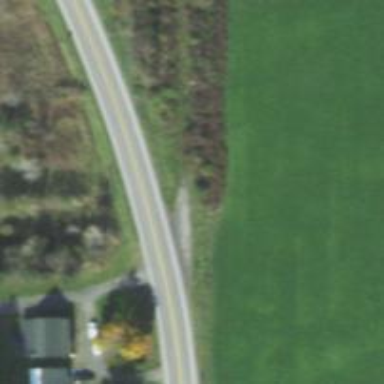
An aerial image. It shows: Secondary road.